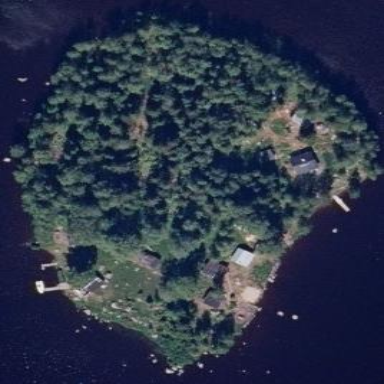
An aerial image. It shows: Islet surrounded by woodland.